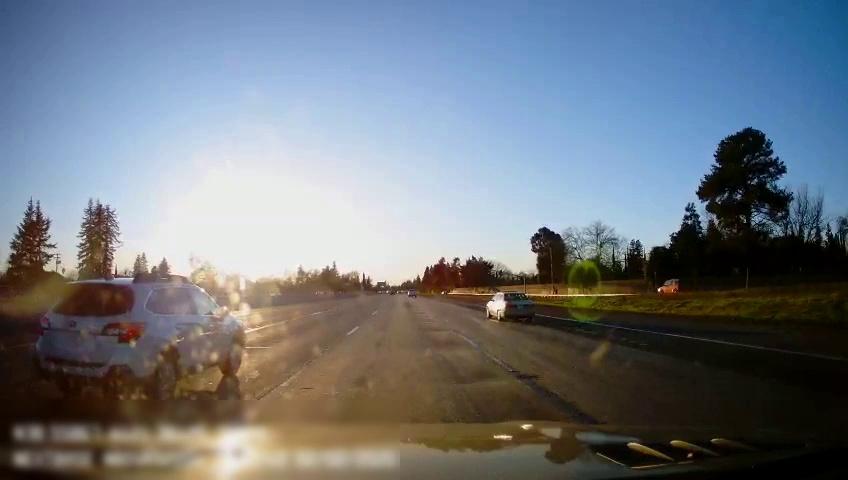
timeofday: Day
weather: Sunny
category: Drivable Space
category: Vehicles | Truck
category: Vehicles | Car
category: Vehicles | SUV
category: Vehicles | SUV
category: Lanes | Alternate Lane
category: Lanes | Alternate Lane
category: Lanes | Current Lane
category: Lanes | Current Lane
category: Lanes | Alternate Lane
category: Traffic | Signs